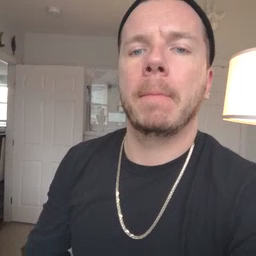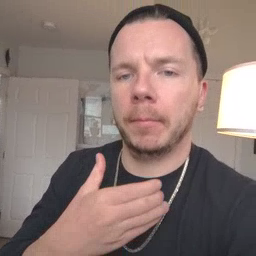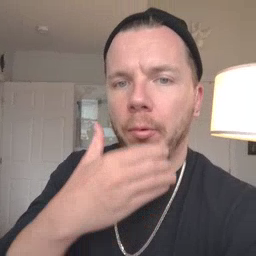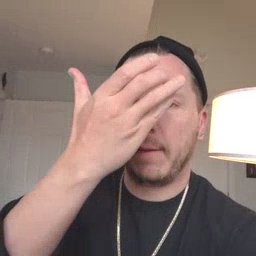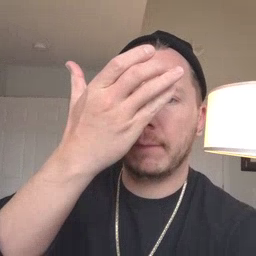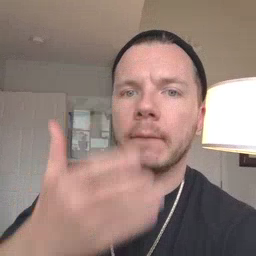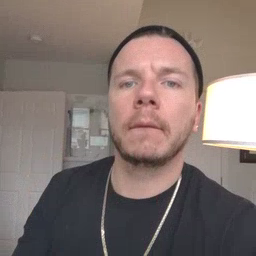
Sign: giraffe